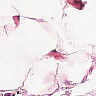
Metastatic tissue present: no